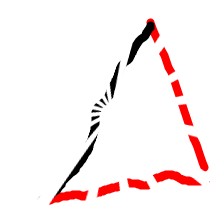
Shape: triangle